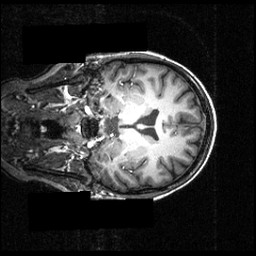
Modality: T1w
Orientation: coronal
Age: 24
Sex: female
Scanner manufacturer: siemens
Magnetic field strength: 3.951 T
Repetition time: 1.5 s
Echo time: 0.00335 s